【题型】证明题　【知识点】解析几何　【难度】medium
在平面直角坐标系中，椭圆 $\Gamma: \dfrac{x^2}{a^2} + \dfrac{y^2}{b^2} = 1(a > b > 0)$，左右焦点分别是 $F_1(-c,0)$，$F_2(c,0)$，点 $A$ 是椭圆 $\Gamma$ 上的任意一点，$A$ 到原点 $O$ 的距离最大为 $\sqrt{2}$。\\

(1) 若 $\triangle AF_1F_2$ 面积的最大值为 $1$，求椭圆 $\Gamma$ 的表达式；\\

(2) 若 $F_1(-1,0)$，过点 $A$（异于顶点）作长轴的垂线，垂足为 $M$，连接 $AO$ 并延长交椭圆于另一点 $B$，连接 $BM$ 交椭圆于另一点 $C$，证明：$AB \perp AC$；\\

(3) 在 (2) 的条件下，过点 $A$ 作不经过 $F_1$ 的直线 $l$，其斜率为 $k$，交椭圆于另一点 $D$，$F_2$ 到直线 $l$ 的距离为 $d$。如果直线 $AF_1$、$l$、$DF_1$ 的斜率依次成等差数列，求 $d$ 的取值范围。\\
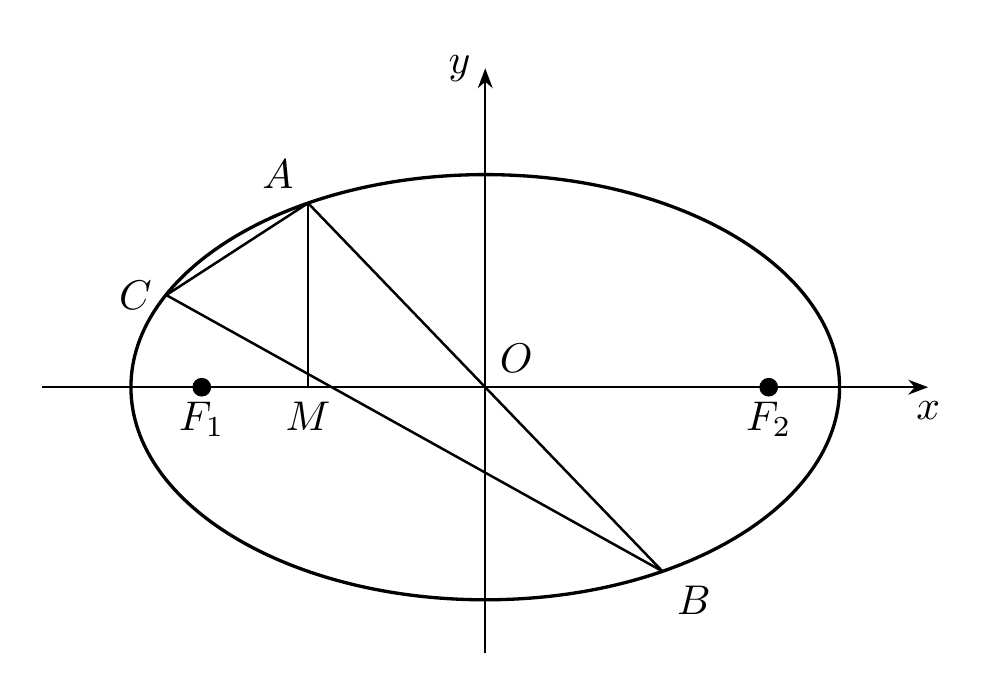
【解答】
【详解】（1）依题意，\\
\[
\begin{cases}
a = \sqrt{2} \\
bc = 1 \\
b^2 + c^2 = a^2
\end{cases}
\]
解得 $a = \sqrt{2}, b = c = 1$，\\
所以椭圆 $\Gamma$ 的方程为 $\dfrac{x^2}{2} + y^2 = 1$。\\

（2）设 $A(x_1, y_1), C(x_3, y_3)$，则 $M(x_1, 0), B(-x_1, -y_1)$，\\
由
\[
\begin{cases}
x_1^2 + 2y_1^2 = 2 \\
x_3^2 + 2y_3^2 = 2
\end{cases}
\]
得 $x_1^2 - x_3^2 = -2(y_1^2 - y_3^2)$，\\
直线 $AC, BC, AB$ 的斜率分别为 $k_{AC}, k_{BC}, k_{AB}$，\\
则 $k_{AC} \cdot k_{BC} = \dfrac{y_1 - y_3}{x_1 - x_3} \cdot \dfrac{-y_1 - y_3}{-x_1 - x_3} = \dfrac{y_1^2 - y_3^2}{x_1^2 - x_3^2} = -\dfrac{1}{2}$，\\
$k_{BC} = \dfrac{-y_1 - 0}{-x_1 - x_1} = \dfrac{1}{2}k_{AB}$，\\
因此 $k_{AC} \cdot \dfrac{1}{2}k_{AB} = -\dfrac{1}{2}$，即 $k_{AC} \cdot k_{AB} = -1$，\\
所以 $AB \perp AC$。\\

（3）当直线 $l$ 的方程为 $y = kx + t$，\\
由
\[
\begin{cases}
x^2 + 2y^2 = 2 \\
y = kx + t
\end{cases}
\]
得 $(1 + 2k^2)x^2 + 4ktx + 2t^2 - 2 = 0$，\\
$\Delta = 16k^2t^2 - 8(1 + 2k^2)(t^2 - 1) = 8(2k^2 - t^2 + 1) > 0$，\\
即 $2k^2 + 1 > t^2$，\\
椭圆 $\dfrac{x^2}{2} + y^2 = 1$ 左、右焦点 $F_1(-1, 0), F_2(1, 0)$，设 $D(x_2, y_2)$，\\
由直线 $AF_1, l, DF_1$ 的斜率 $\dfrac{y_1}{x_1 + 1}, k, \dfrac{y_2}{x_2 + 1}$ 依次成等差数列，\\
得 $\dfrac{y_1}{x_1 + 1} + \dfrac{y_2}{x_2 + 1} = 2k$，\\
又 $y_1 = kx_1 + t, y_2 = kx_2 + t$，\\
则 $(kx_1 + t)(x_2 + 1) + (kx_2 + t)(x_1 + 1) = 2k(x_1 + 1)(x_2 + 1)$，\\
化简并整理得：$(t - k)(x_1 + x_2 + 2) = 0$，\\
若 $t = k$，则直线 $l$：$y = kx + k$ 过点 $F_1(-1, 0)$，不符合题意，\\
则 $x_1 + x_2 + 2 = 0$，即 $-\dfrac{4kt}{1 + 2k^2} = x_1 + x_2 = -2$，此时 $t \neq k$，\\
整理得 $t = k + \dfrac{1}{2k}$，\\
因此 $2k^2 + 1 > t^2 = \left(k + \dfrac{1}{2k}\right)^2$，解得 $k^2 > \dfrac{1}{2}$，\\
记点 $F_2(1, 0)$ 到直线 $l: y = kx + t$ 的距离为 $d$，\\
则 $d = \dfrac{|k + t|}{\sqrt{1 + k^2}} = \dfrac{1}{\sqrt{1 + k^2}} \cdot \left|2k + \dfrac{1}{2k}\right| = \dfrac{1}{\sqrt{1 + \dfrac{1}{k^2}}} \cdot \left(2 + \dfrac{1}{2k^2}\right)$，\\
令 $\sqrt{1 + \dfrac{1}{k^2}} = m \in (1, \sqrt{3})$，\\
$d = \dfrac{1}{m}\left(\dfrac{m^2}{2} + \dfrac{3}{2}\right) = \dfrac{1}{2}\left(m + \dfrac{3}{m}\right)$ 在 $(1, \sqrt{3})$ 上单调递减，\\
则 $d \in (\sqrt{3}, 2)$，\\
所以 $d$ 的取值范围是 $(\sqrt{3}, 2)$。\\

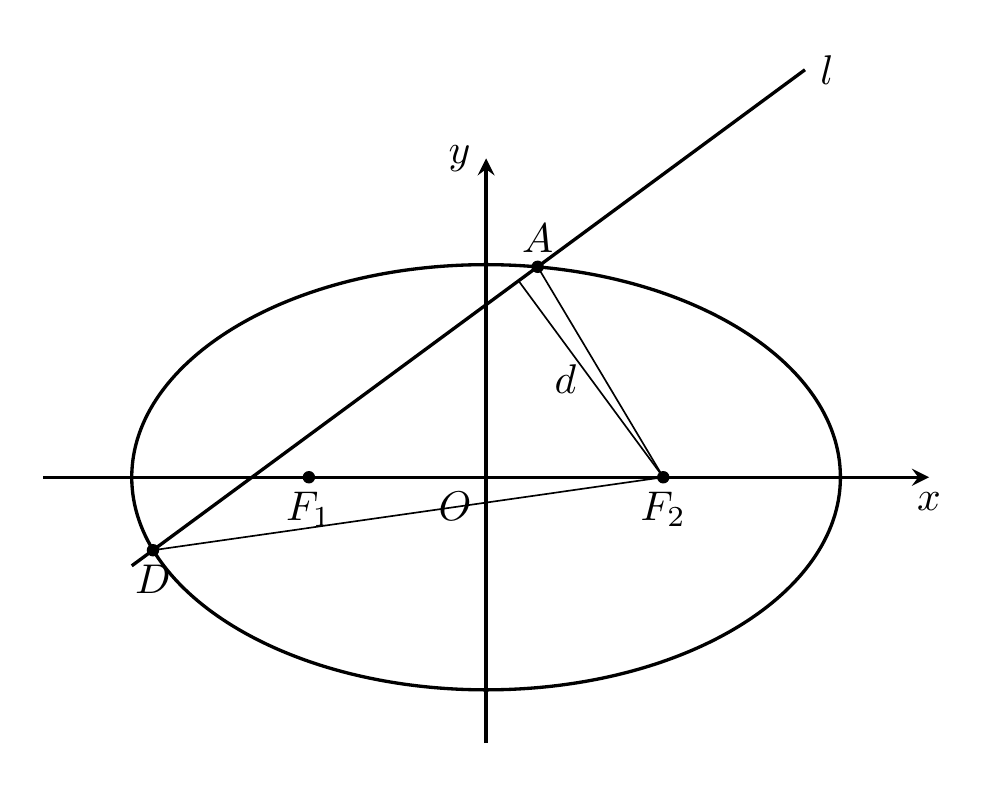